Question: I'm getting real time data updates from my DHT22 sensor installed in the Raspberry Pi onto the firebase database. My goal is to update the web page in real time with the data received. I can't seem to understand how to access the values of the child (with its key being randomly generated)

'''
// Get a reference to the database service
var database = firebase.database();
// Get element from the DOM
const tempElement = document.getElementById('temperature');
const humElement = document.getElementById('humidity');
// Create temperature database reference
const tempRef = database.ref('DHT22').child();
// Sync objects changes
tempRef.limitToLast(1).on('value', function(snapshot) {
snapshot.forEach(function(childSnapshot) {
var childData = childSnapshot.val();
console.log("temperature: " + childData);
tempElement.innerText = childData;
});
});
'''
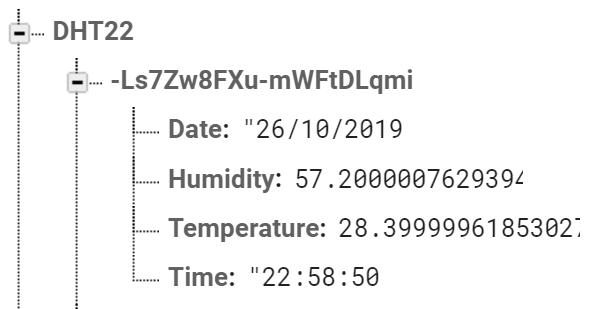
Answer: To access the data inside the key try the following:
'''
const tempRef = database.ref('DHT22');
tempRef.limitToLast(1).on('value', function(snapshot) {
snapshot.forEach(function(childSnapshot) {
var childData = childSnapshot.val().Date;
var timeData = childSnapshot.val().Time;
var temp = childSnapshot.val().Temperature;
tempElement.innerText = childData;
});
});
'''
Add a reference at node 'DHT22' and then loop using 'forEach' inside the random generated key and retrieve the data.